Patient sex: F
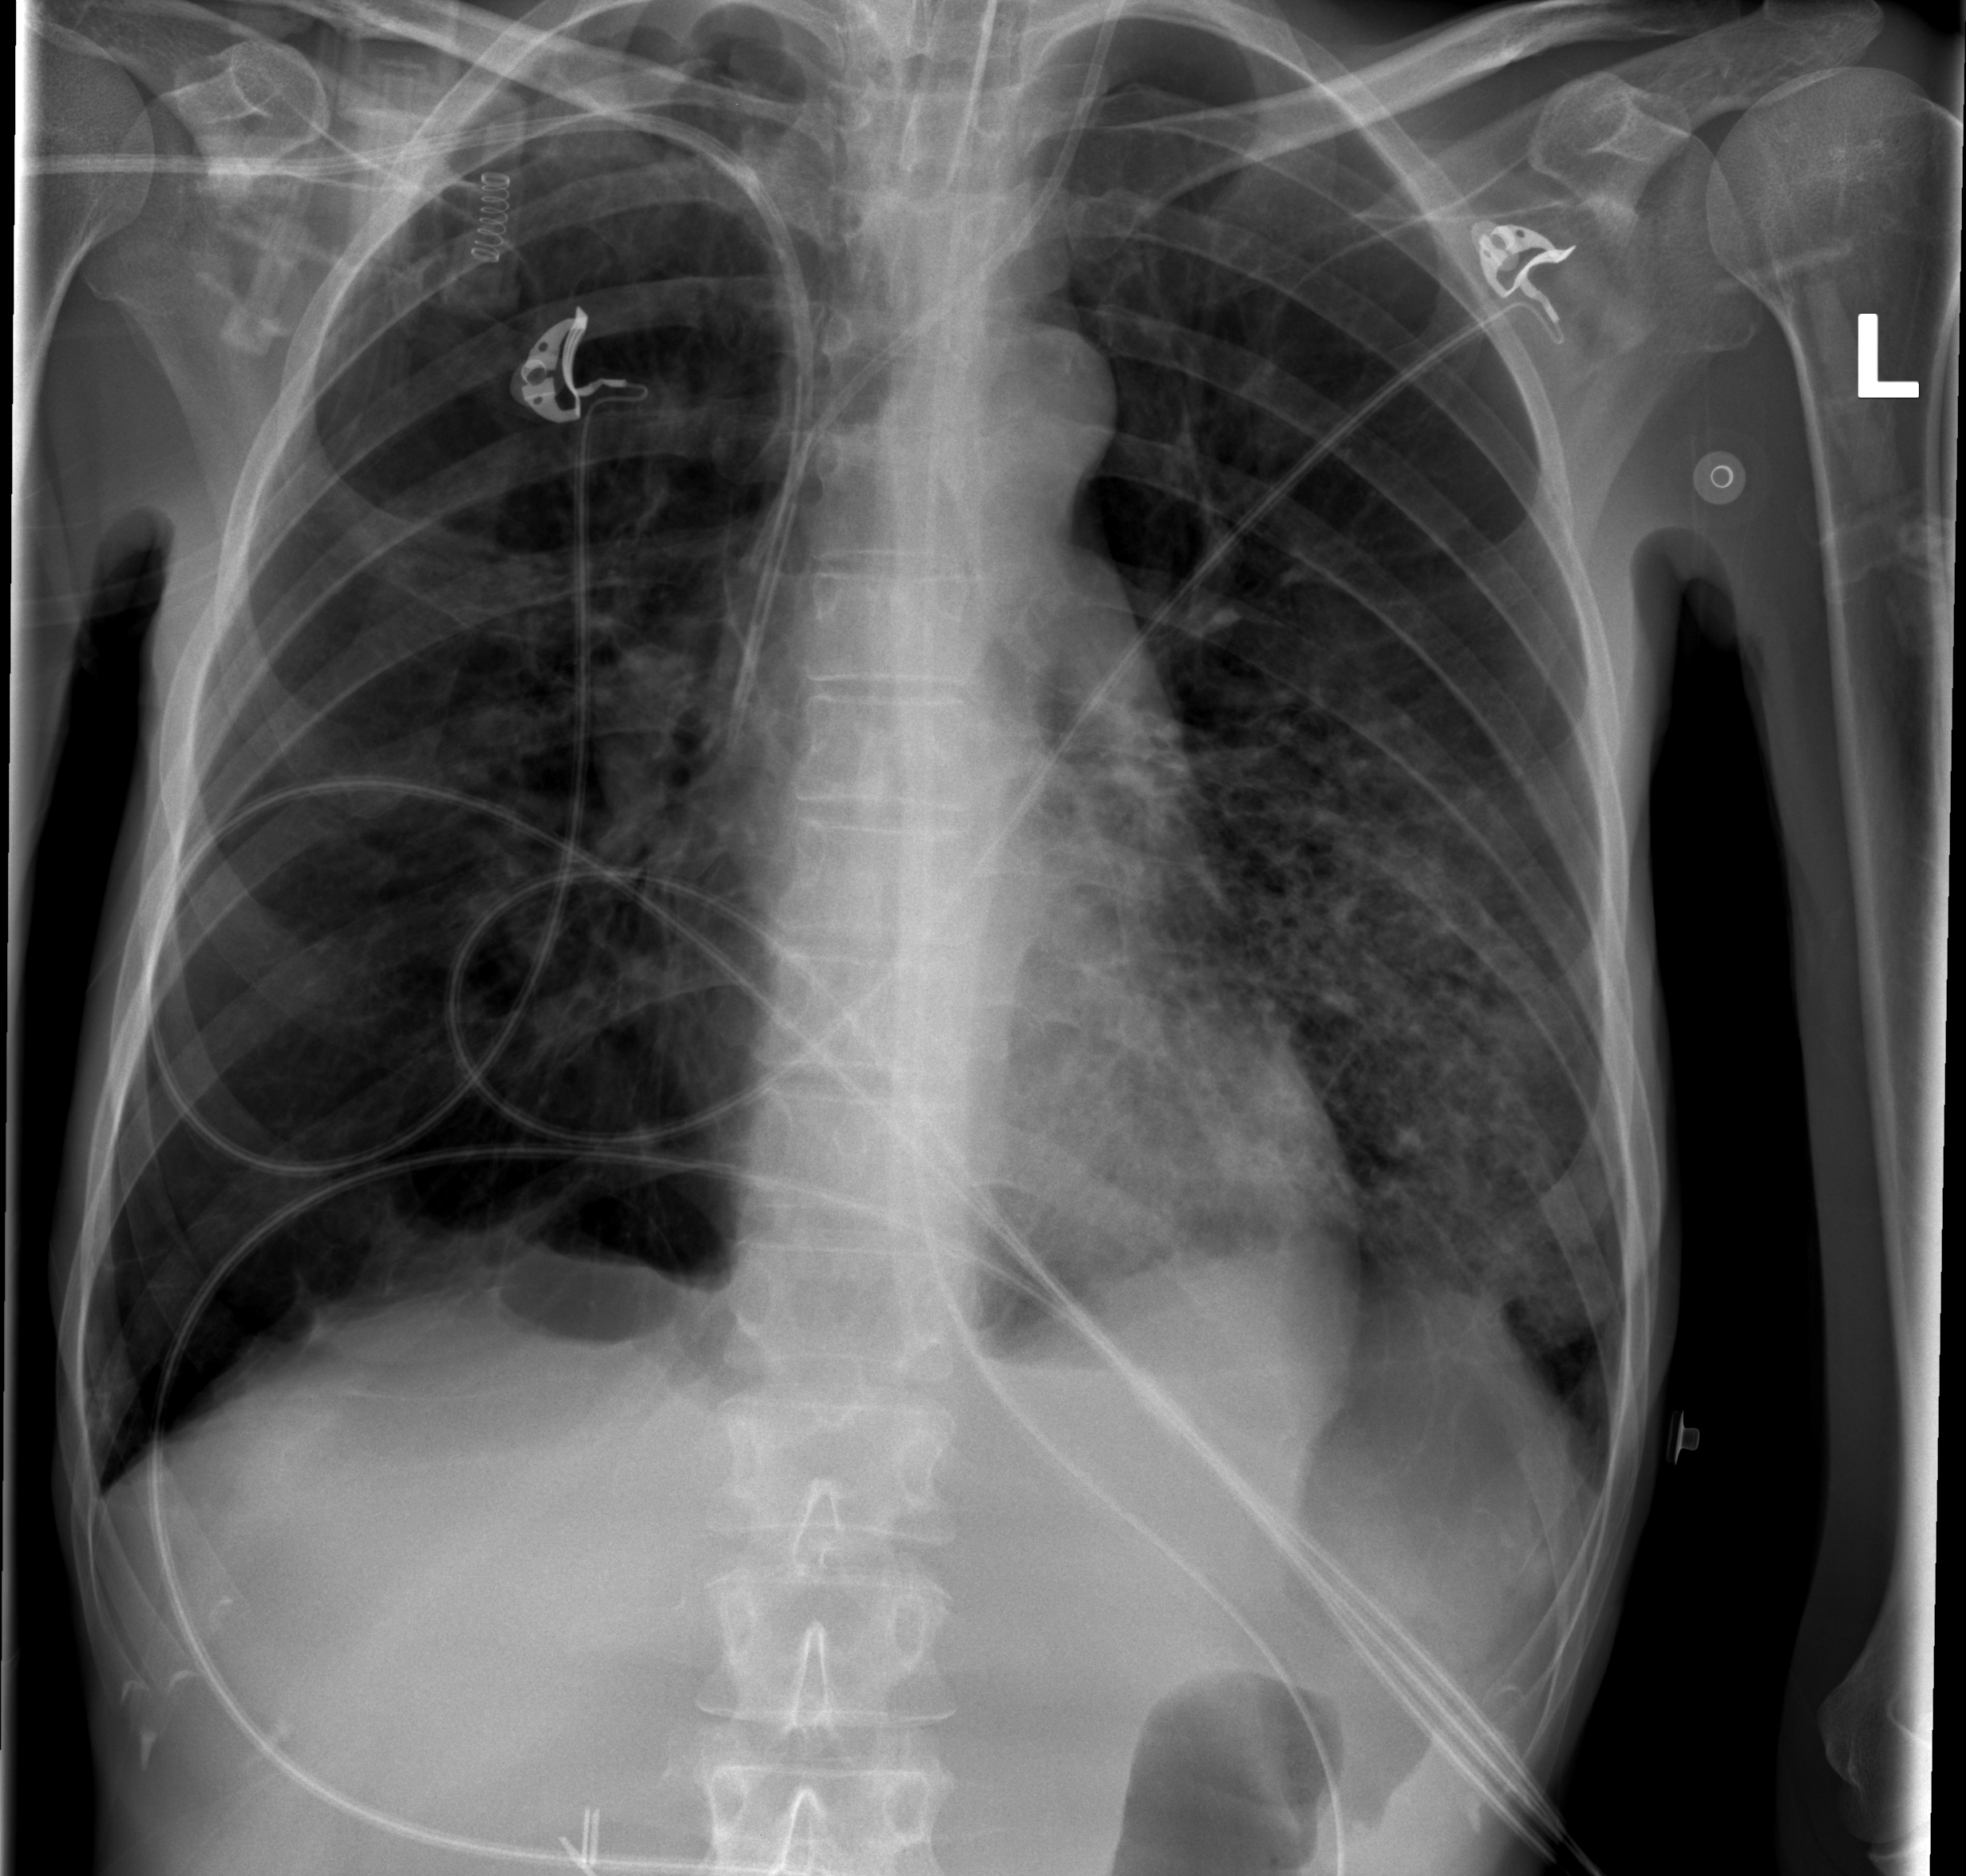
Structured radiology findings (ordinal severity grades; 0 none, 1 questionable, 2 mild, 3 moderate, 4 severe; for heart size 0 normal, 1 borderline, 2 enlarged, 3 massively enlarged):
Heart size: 0
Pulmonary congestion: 0
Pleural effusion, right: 0
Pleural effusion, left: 0
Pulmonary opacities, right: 0
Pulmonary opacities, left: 3
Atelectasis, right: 0
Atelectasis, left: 0